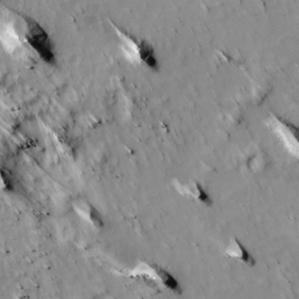
Label: non_frost